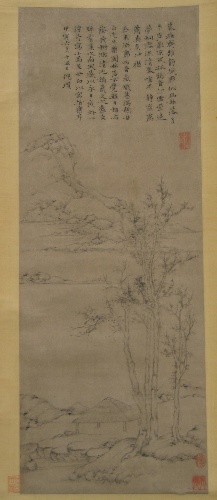
Title: 明/清   佚名   倣倪瓚   樂圃林居圖   軸|Landscape after Ni Zan (1306–1374)
Artist: Ni Zan|Unidentified artist
Artist bio: Chinese, 1306–1374|
Date: Spurious date of  1374
Object type: Hanging scroll
Classification: Paintings
Medium: Hanging scroll; ink on paper
Culture: China
Period: Ming (1368–1644) or Qing dynasty (1644–1911)
Dimensions: 33 7/8 x 12 7/8 in. (86.0 x 32.7 cm)
Department: Asian Art
Credit line: John Stewart Kennedy Fund, 1913
Accession year: 1913
Repository: Metropolitan Museum of Art, New York, NY
Tags: Mountains|Landscapes